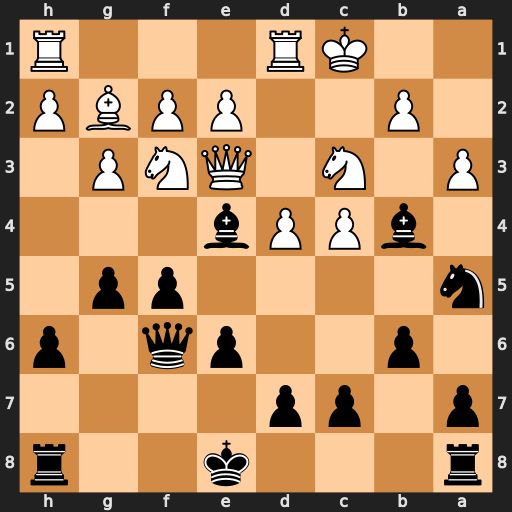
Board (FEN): r3k2r/p1pp4/1p2pq1p/n4pp1/1bPPb3/P1N1QNP1/1P2PPBP/2KR3R
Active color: b
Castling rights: kq
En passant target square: -
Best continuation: Nb3#